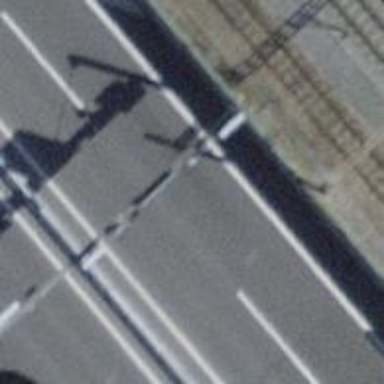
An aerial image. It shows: Gantry displaying traffic sign.